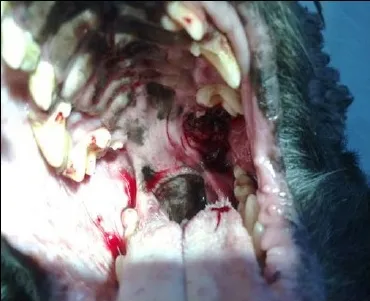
Position of the prominent part of the tumour behind the last molar of the maxilla.
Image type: medical_photograph (other_medical_photograph)